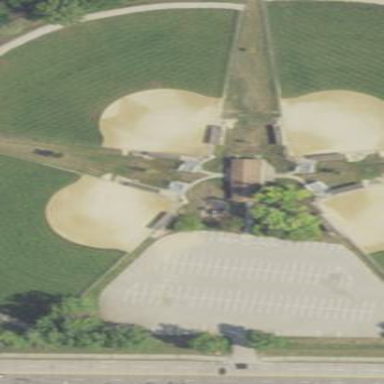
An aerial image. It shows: Softball pitch for baseball.